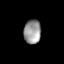
Tissue: lung
Cell type: Myeloid cells
Senescence score: 0.2394
Nuclear area (px): 400
Mean DAPI intensity: 151.738